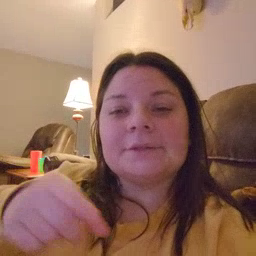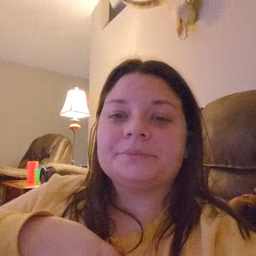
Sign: hesheit